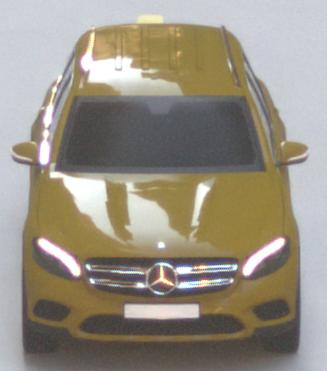
Make: Mercedes-Benz
Model: GLC 250
Detailed model: GLC (253)
Model produced from: 2015/09
Model produced until: 2018/05
Doors: 5
Color: yellow
Road condition: dry road
Daytime: morning or afternoon
Contrast: medium contrast